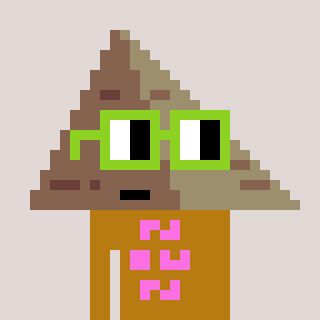
a pixel art character with square light green glasses, a pyramid-shaped head and a gold-colored body on a warm background